Question: I have two datatables (dtSF and CurveFitTable) that contain two different values which I have to multiply. The objective is to produce a datatable that contains the product of two values from two different datatables. The twist is, the CurveFitTable came from different csv files in a directory which I already defined.
What I intended to do is to have a datatable like the adjustedCopy table in the image below. Unfortunately, what I'm getting is a single datatable which kept on being overwritten and whenever I attempt to databind it to the grid, the datatable seems to be empty. Please help. T.T

This is my code:
'''
Dim adjusteddemandtable As New DataTable()
Dim adjustedcopy As New DataTable()
Dim multiply_SF As Double
Dim adjusted_Demand As Double
Dim initial_Demand As Double
Dim basecurvestamp As Date
adjusteddemandtable.Columns.Add("Base Curve", GetType(Date))
adjusteddemandtable.Columns("Base Curve").SetOrdinal(0)
adjusteddemandtable.Columns.Add("Adjusted_Demand", GetType(Double))
Dim CurveFitTatble As New DataTable()
Try
For Each filename As String In System.IO.Directory.GetFiles(BackUpDirectory)
CurveFitTatble = GetDataTabletFromCSVFile(filename)
For Each row2 As DataRow In dtSF.Rows()
For Each row As DataRow In CurveFitTatble.Rows()
initial_Demand = row(1)
basecurvestamp = row(0)
multiply_SF = row2(0)
adjusted_Demand = multiply_SF * initial_Demand
Dim rowa As DataRow = adjusteddemandtable.Rows.Add()
rowa(0) = basecurvestamp
rowa(1) = adjusted_Demand
Next
Next
adjustedcopy.Merge(adjusteddemandtable, True, MissingSchemaAction.AddWithKey)
Next
GridView1.DataSource = adjustedcopy
GridView1.DataBind()
Catch ex As Exception
ErrorMessageBox(ex.Message)
End Try
'''
I think, I'm missing something or overlooked an important step. Please advise. Thanks in advance.
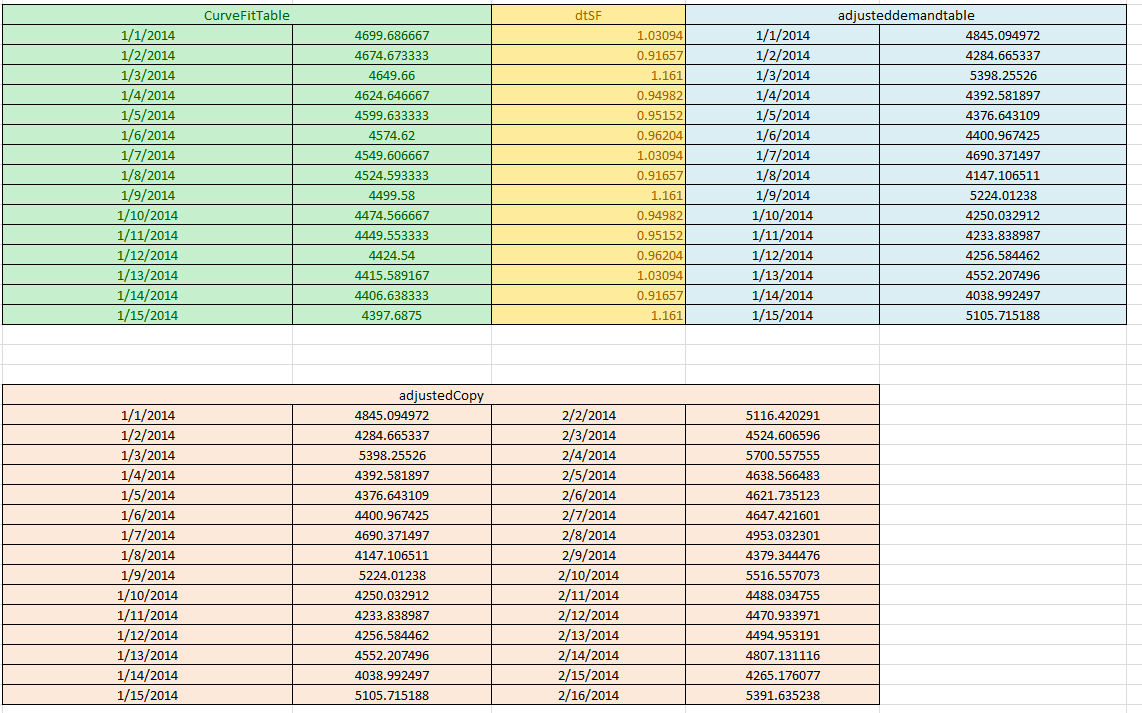
Answer: I just did what @jmcilhinney told me (that is to replace nested 'Foreach' nested loop. Here is my new code (and fortunately, it is working as its expected output requires)
'''
Try
Dim y As Integer = System.IO.Directory.GetFiles(BackUpDirectory).Length
Dim row1 As DataRow
Dim i As Integer = 0
While i < y
row1 = dtSF.Rows(i)
Dim filenames As String() = System.IO.Directory.GetFiles(BackUpDirectory)
Dim filename As String = filenames(i)
multiply_SF = row1(0)
CurveFitTatble = New DataTable()
Dim TS_Name As String = "TmeStamp" + "_" & i
Dim AD_Name As String = "AdjustedDemand" + "_" & i
If i = 0 Then
adjusteddemandtable.Columns.Add(TS_Name, GetType(Date))
adjusteddemandtable.Columns(TS_Name).SetOrdinal(i)
adjusteddemandtable.Columns.Add(AD_Name, GetType(Double))
adjusteddemandtable.Columns(AD_Name).SetOrdinal(i + 1)
ElseIf i > 0 Then
adjusteddemandtable.Columns.Add(TS_Name, GetType(Date))
adjusteddemandtable.Columns(TS_Name).SetOrdinal(i + 1)
adjusteddemandtable.Columns.Add(AD_Name, GetType(Double))
adjusteddemandtable.Columns(AD_Name).SetOrdinal(i + 2)
End If
'If row1(0) = filename Then
CurveFitTatble = GetDataTabletFromCSVFile(filename)
'For Each row As DataRow In CurveFitTatble.Rows()
Dim row As DataRow
For j As Integer = 0 To CurveFitTatble.Rows.Count - 1
row = CurveFitTatble.Rows(j)
initial_Demand = row(1)
basecurvestamp = row(0)
adjusted_Demand = multiply_SF * initial_Demand
Dim rowa As DataRow = adjusteddemandtable.Rows.Add()
If i = 0 Then
rowa(i) = basecurvestamp
rowa(i + 1) = adjusted_Demand
ElseIf i > 0 Then
rowa(i + 1) = basecurvestamp
rowa(i + 2) = adjusted_Demand
End If
Next
i = i + 1
End While
Catch ex As Exception
ErrorMessageBox(ex.Message)
End Try
'''